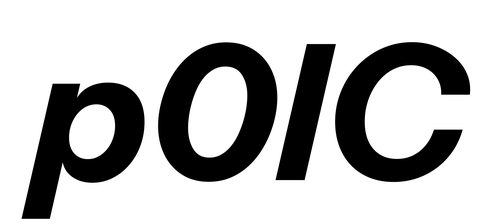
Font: InstrumentSans-Italic_Bold_Italic